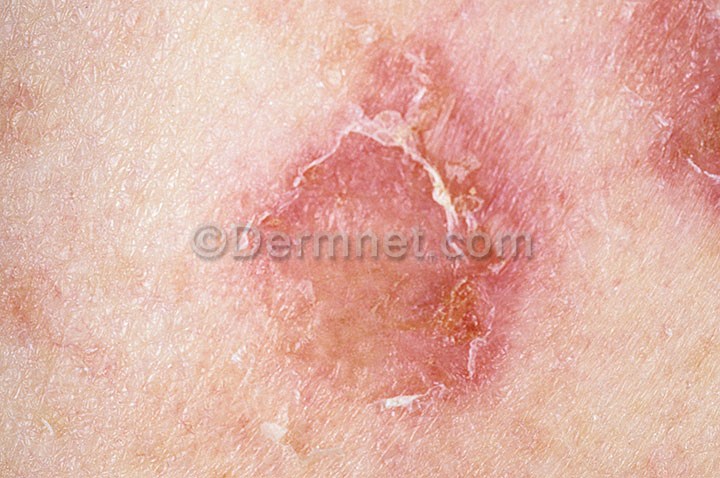
Disease: Bullous Disease Photos